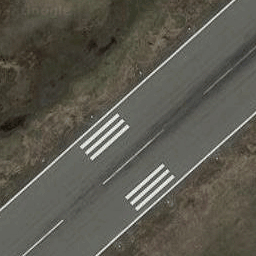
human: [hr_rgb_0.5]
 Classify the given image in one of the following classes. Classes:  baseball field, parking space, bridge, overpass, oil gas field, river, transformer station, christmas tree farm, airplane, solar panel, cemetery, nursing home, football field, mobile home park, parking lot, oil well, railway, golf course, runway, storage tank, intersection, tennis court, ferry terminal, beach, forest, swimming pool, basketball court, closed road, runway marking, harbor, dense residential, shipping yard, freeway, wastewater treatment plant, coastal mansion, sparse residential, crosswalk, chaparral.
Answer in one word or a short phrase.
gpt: runway